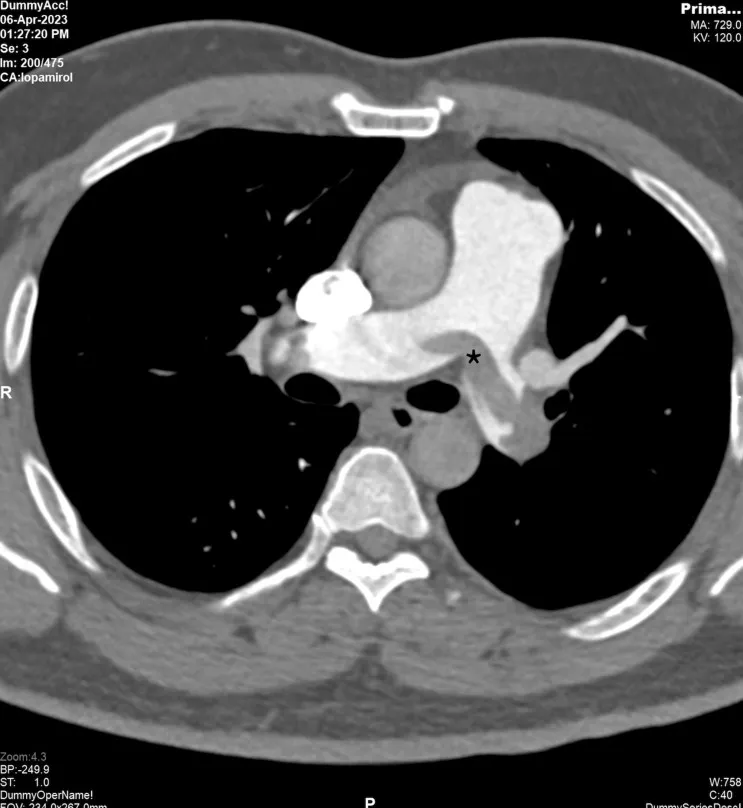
Axial CPTA at the level of the main pulmonary artery bifurcation shadowing a large filling defect (labeled with an asterisk) straddling the main pulmonary artery extending to the right and left pulmonary arteries consistent with saddle embolism. Note the dilation of the pulmonary artery relative to the corresponding ascending aorta. . CPTA: CT pulmonary angiography.
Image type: radiology (ct)